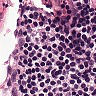
Metastatic tissue present: no